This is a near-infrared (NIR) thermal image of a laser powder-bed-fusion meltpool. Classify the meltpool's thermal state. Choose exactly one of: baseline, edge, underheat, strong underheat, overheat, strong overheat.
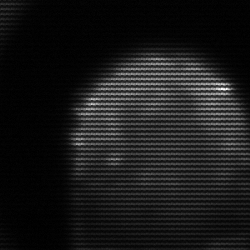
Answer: edge